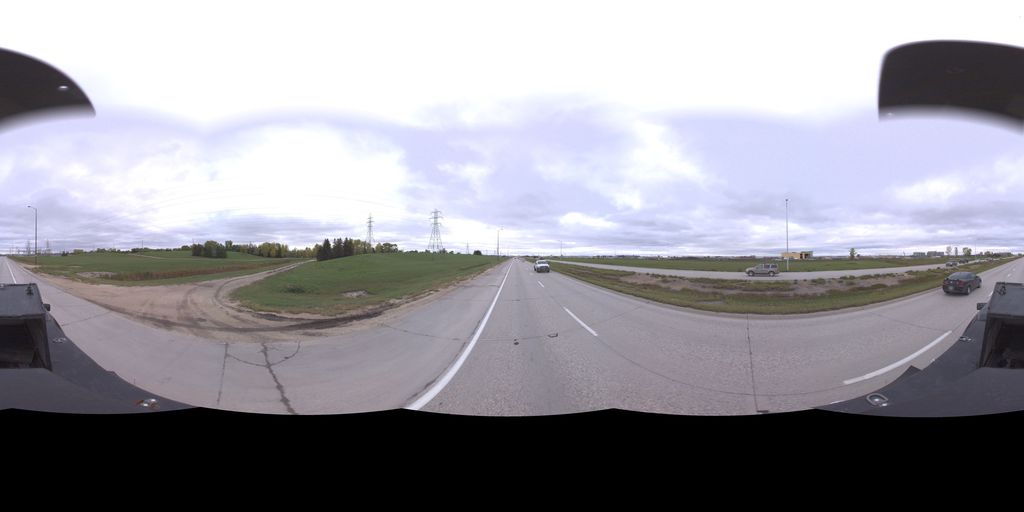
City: winnipeg